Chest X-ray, AP view. Patient: 41 years old, sex F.
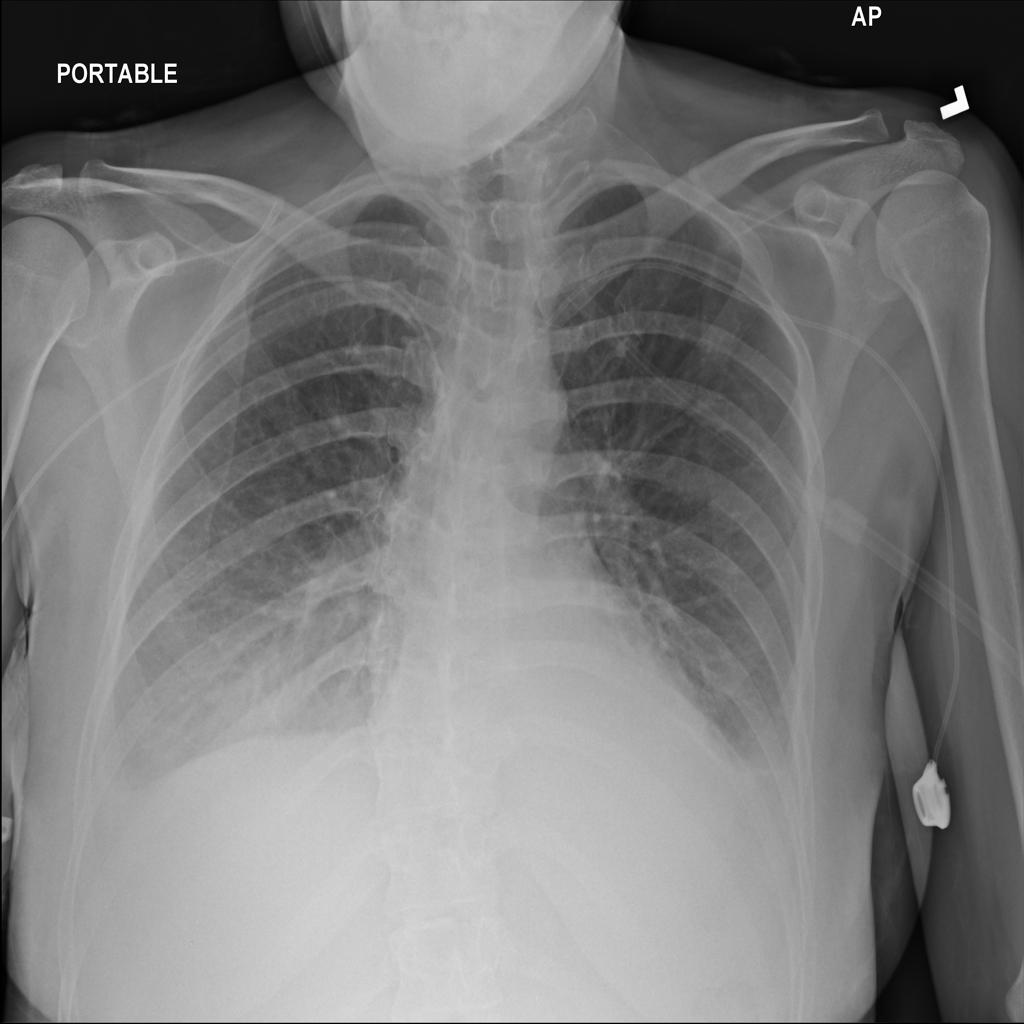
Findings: Edema, Effusion